Field crop: tomato
Growth stage: 1
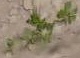
Species: portulaca